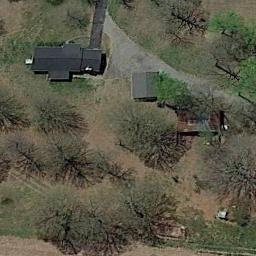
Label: sparse_residential